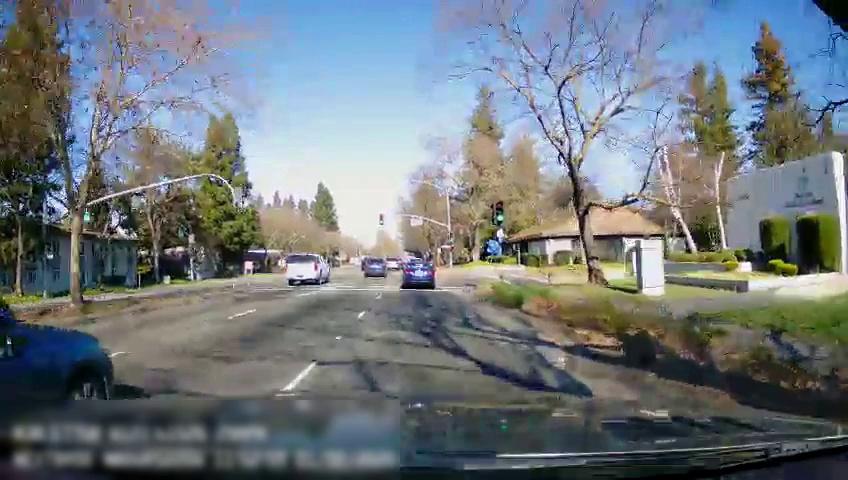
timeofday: Day
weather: Sunny
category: Drivable Space
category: Vehicles | Truck
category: Vehicles | SUV
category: Vehicles | Car
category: Vehicles | Car
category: Vehicles | Car
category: Lanes | Alternate Lane
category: Lanes | Current Lane
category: Traffic | Signs
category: Traffic | Lights
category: Traffic | Lights
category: Traffic | Signs
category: Traffic | Lights